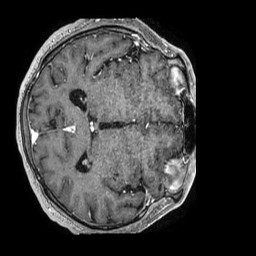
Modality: T1w
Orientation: axial
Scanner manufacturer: philips
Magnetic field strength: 1.5 T
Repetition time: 0.007599 s
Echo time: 0.003464 s